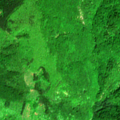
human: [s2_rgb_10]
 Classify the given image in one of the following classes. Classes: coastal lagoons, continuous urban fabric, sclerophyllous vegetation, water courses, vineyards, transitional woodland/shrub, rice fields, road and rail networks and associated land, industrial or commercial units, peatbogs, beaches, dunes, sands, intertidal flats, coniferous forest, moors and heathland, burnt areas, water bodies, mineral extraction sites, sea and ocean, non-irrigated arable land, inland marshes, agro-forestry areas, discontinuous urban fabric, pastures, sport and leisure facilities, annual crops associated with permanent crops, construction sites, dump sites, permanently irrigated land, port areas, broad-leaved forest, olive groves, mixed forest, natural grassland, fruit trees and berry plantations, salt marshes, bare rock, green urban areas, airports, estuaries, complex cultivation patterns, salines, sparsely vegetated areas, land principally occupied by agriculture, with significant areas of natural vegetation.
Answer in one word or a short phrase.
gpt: broad-leaved forest, mixed forest, transitional woodland/shrub